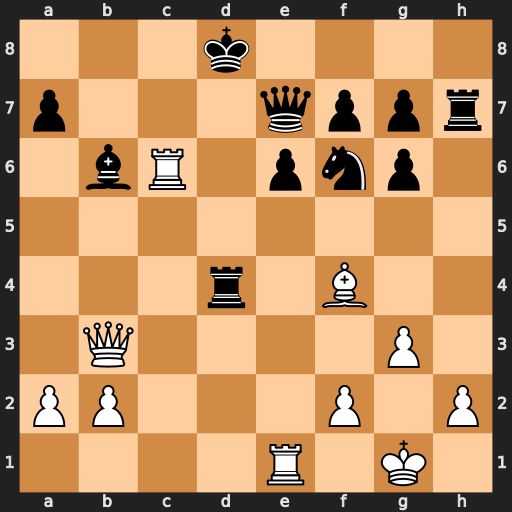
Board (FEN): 3k4/p3qppr/1bR1pnp1/8/3r1B2/1Q4P1/PP3P1P/4R1K1
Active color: w
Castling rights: -
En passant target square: -
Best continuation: Rxb6 axb6 Qxb6+ Ke8 Qxd4